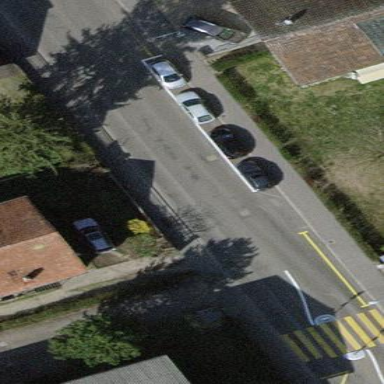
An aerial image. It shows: Street-side parking area.